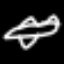
Label: airplane